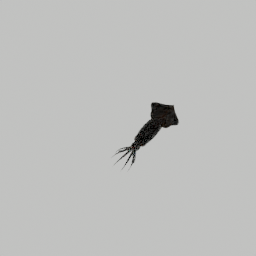
Label: animals